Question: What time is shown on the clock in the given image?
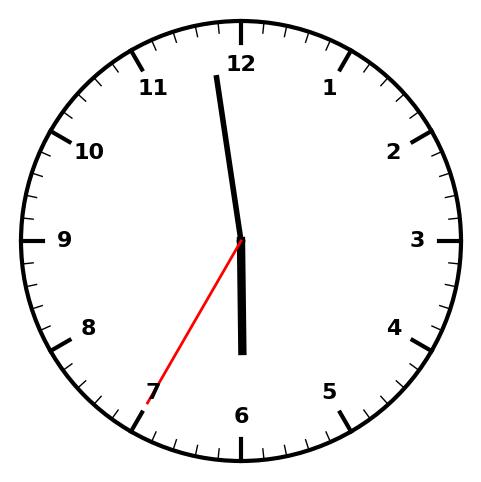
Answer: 05:58:35